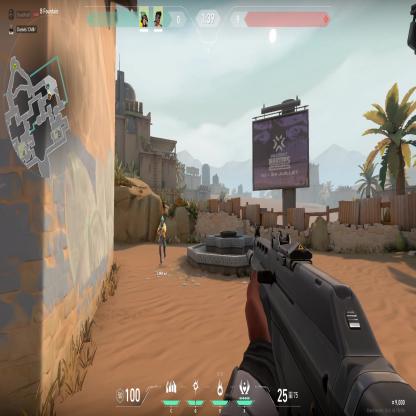
Label: teammate